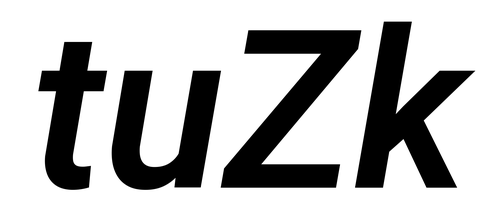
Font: Roboto-Italic_SemiBold_Italic